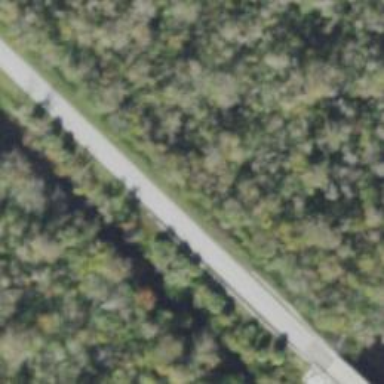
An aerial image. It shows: Asphalt road classified as tertiary.